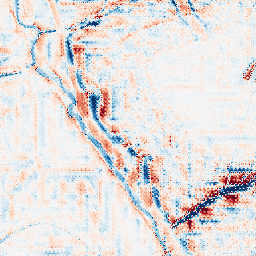
Category: wavelet
Decomposition family: wavelet_reverse_biorthogonal
Decomposition parameters: wavelet: rbio2.4
level: 4
Upsampling method: regularized
Upsampling parameters: scale: 2
lambda_reg: 0.1
Upsampling scale: 2